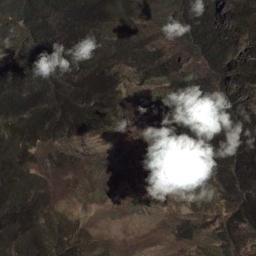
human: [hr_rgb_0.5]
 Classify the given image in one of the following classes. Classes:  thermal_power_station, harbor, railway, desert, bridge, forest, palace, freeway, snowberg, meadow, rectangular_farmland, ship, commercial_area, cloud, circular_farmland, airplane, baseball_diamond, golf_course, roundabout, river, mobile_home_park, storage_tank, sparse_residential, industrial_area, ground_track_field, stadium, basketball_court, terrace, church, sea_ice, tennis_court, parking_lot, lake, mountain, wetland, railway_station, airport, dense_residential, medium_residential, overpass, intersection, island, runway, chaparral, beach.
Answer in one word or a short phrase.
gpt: cloud